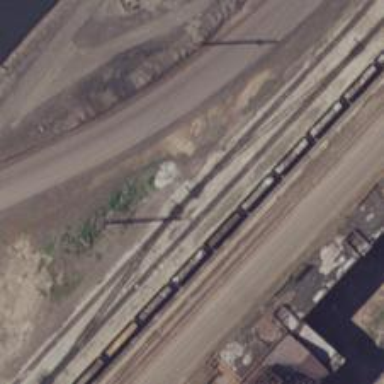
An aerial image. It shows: Rail spur service.